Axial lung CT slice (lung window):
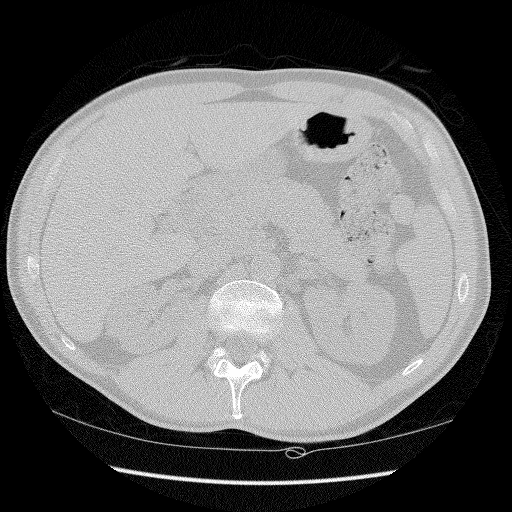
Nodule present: no